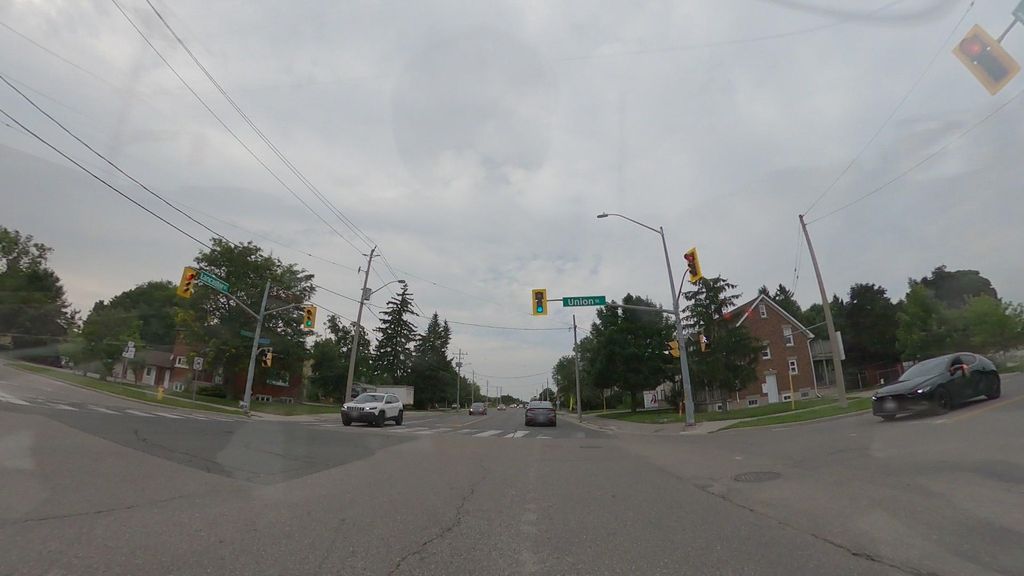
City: kitchener-waterloo